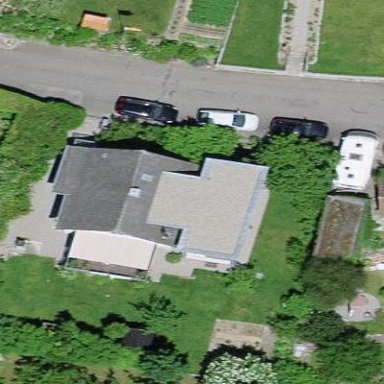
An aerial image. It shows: Residential building.